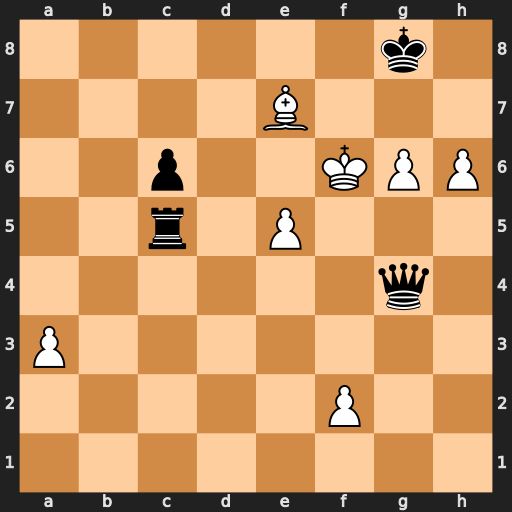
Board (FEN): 6k1/4B3/2p2KPP/2r1P3/6q1/P7/5P2/8
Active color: w
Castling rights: -
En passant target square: -
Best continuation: h7+ Kh8 Kf7 Qc4+ Kf8 Qe6 Bf6+ Qxf6+ exf6